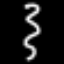
Label: squiggle